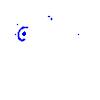
Particle: kaon